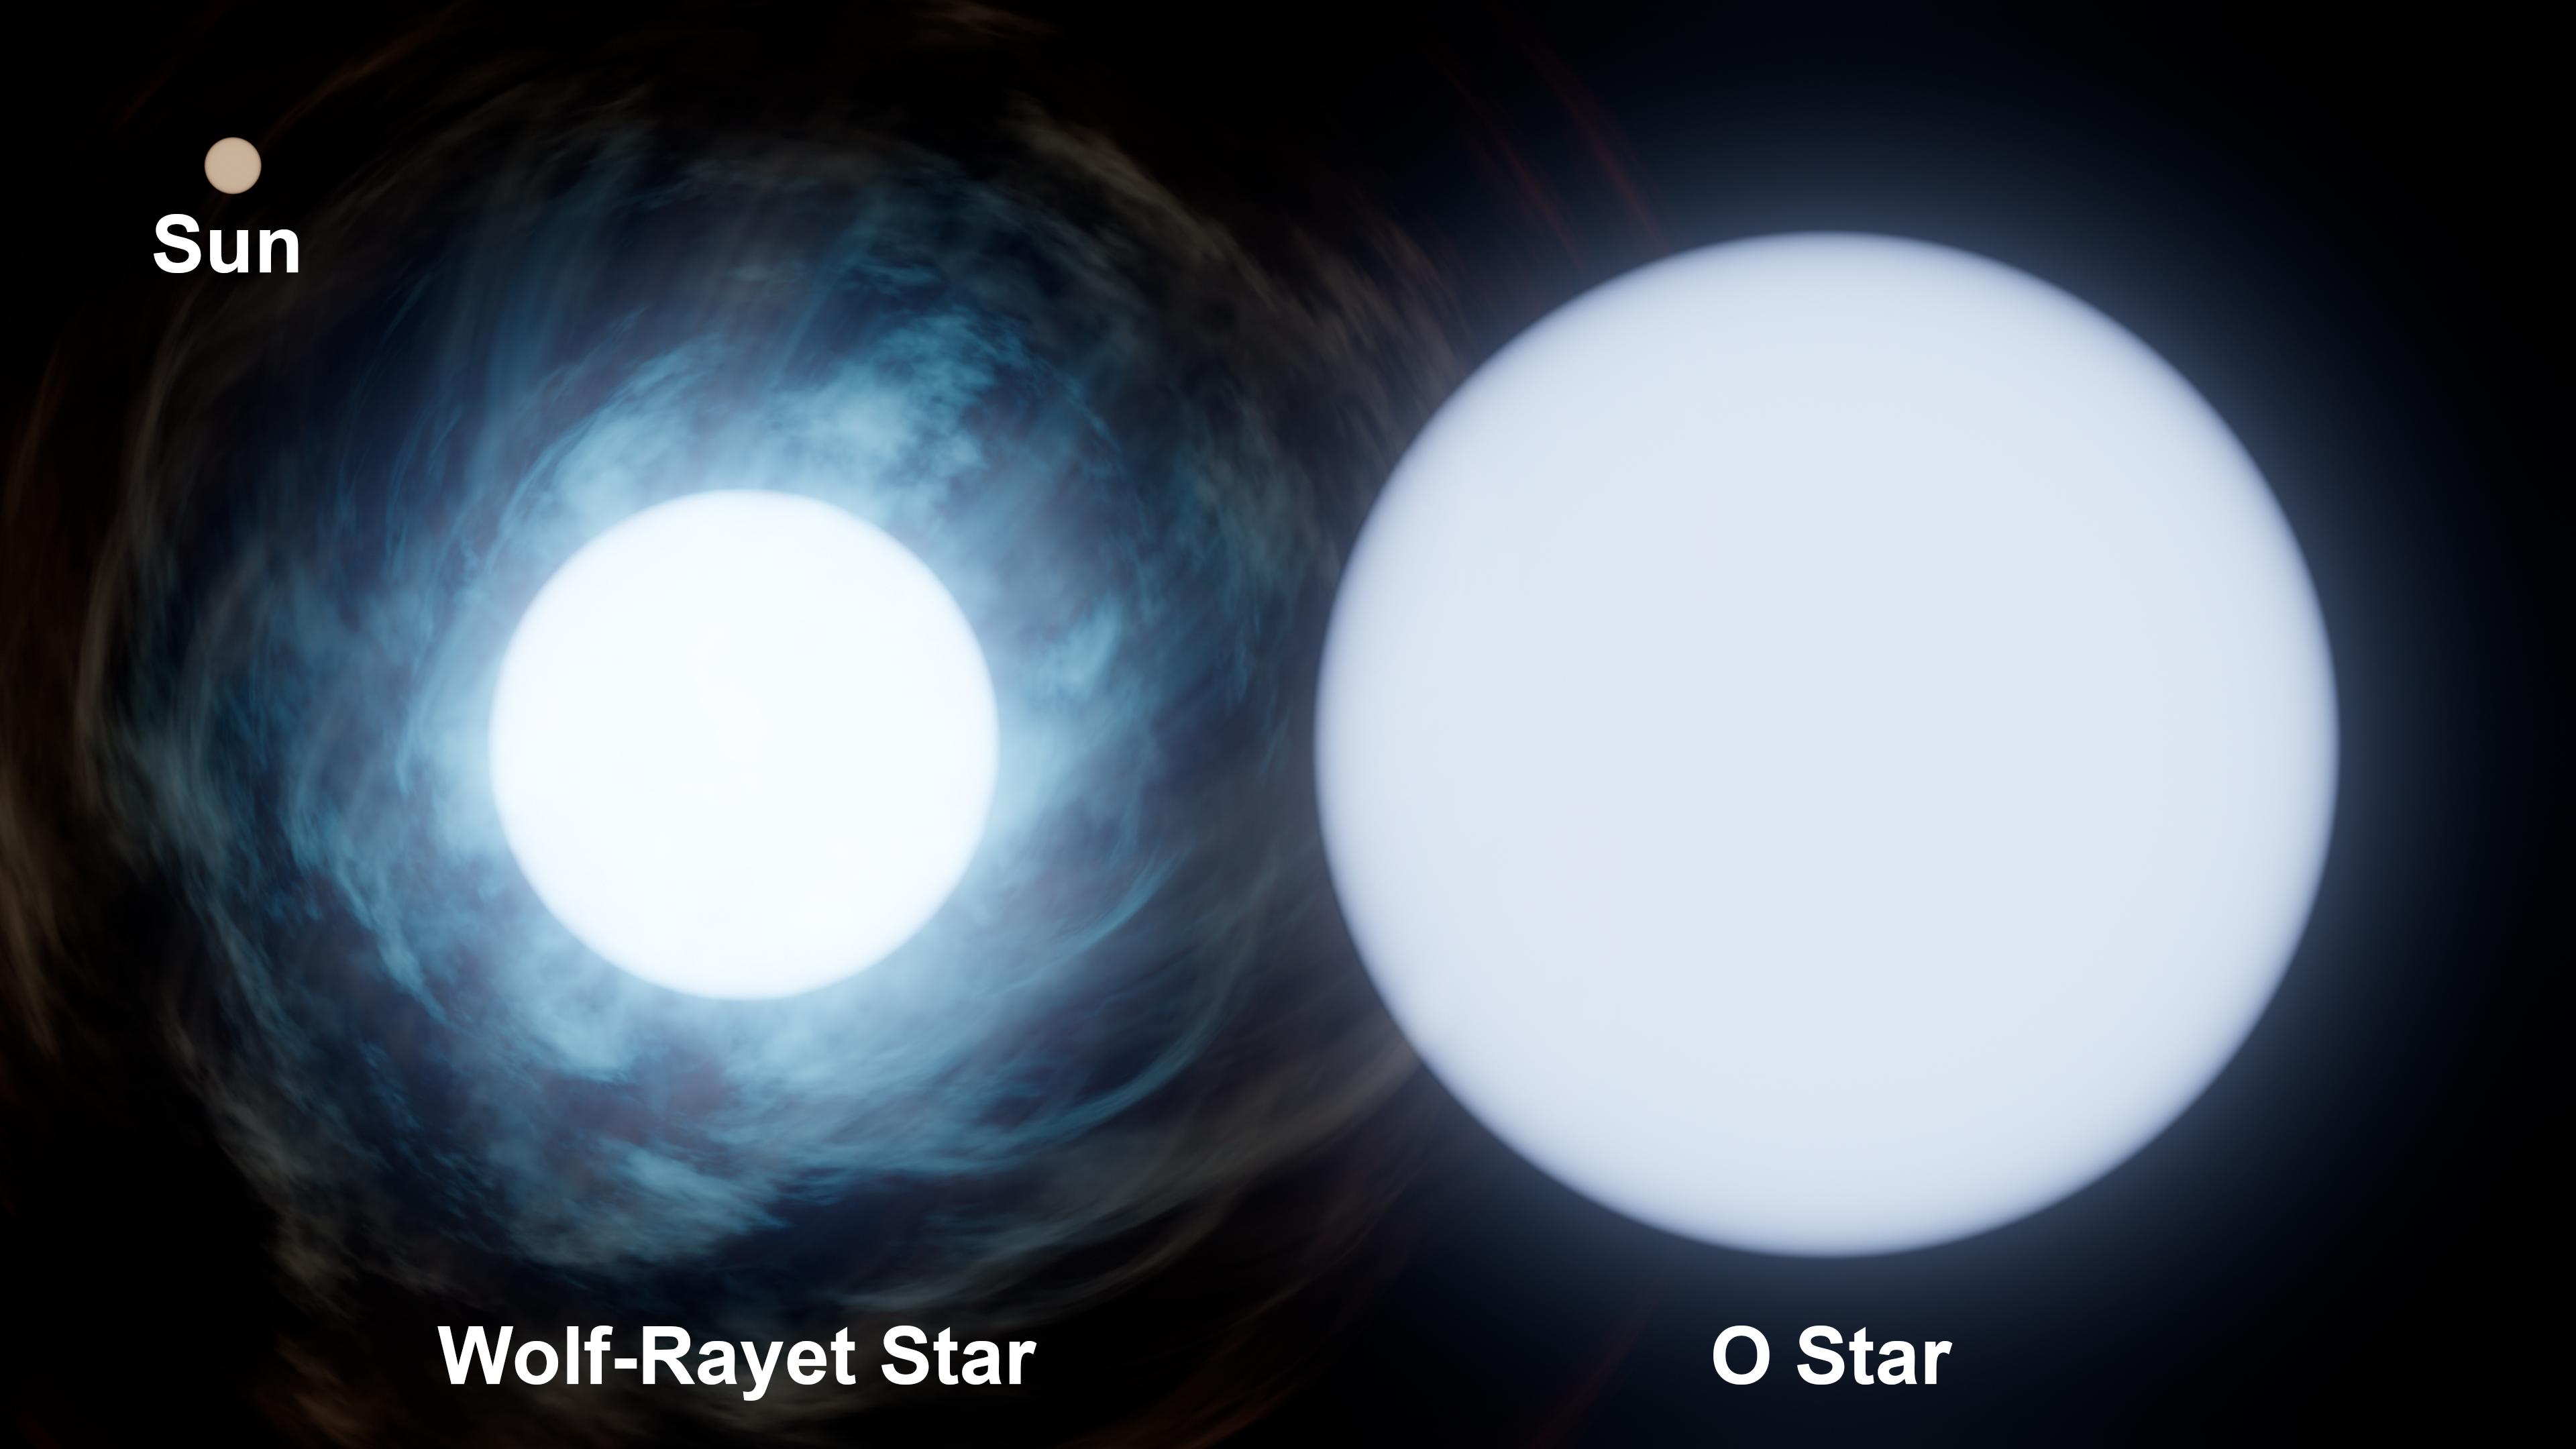
Comparing Sizes: the Sun and WR 140 Sun, WR 140